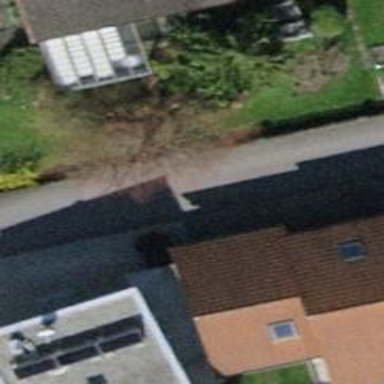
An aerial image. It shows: Garden with deciduous needle-leaved trees.